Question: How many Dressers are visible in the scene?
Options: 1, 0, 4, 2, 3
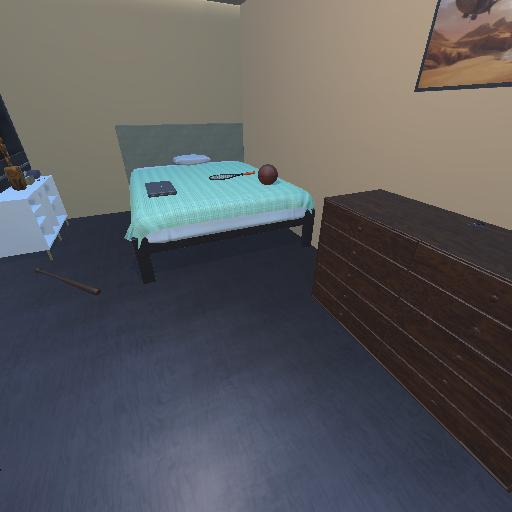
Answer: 1